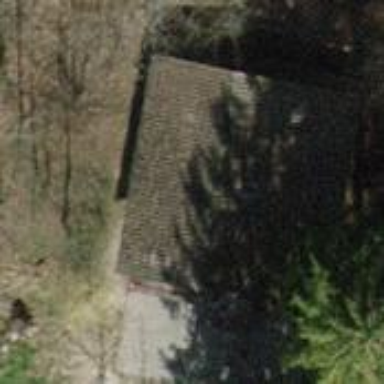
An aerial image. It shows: Cabin is depicted in the image.